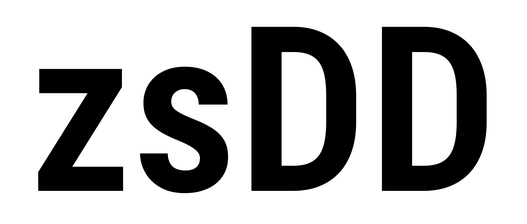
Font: Roboto_Condensed_SemiBold